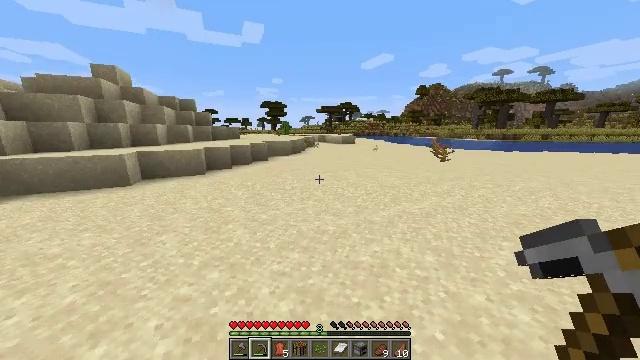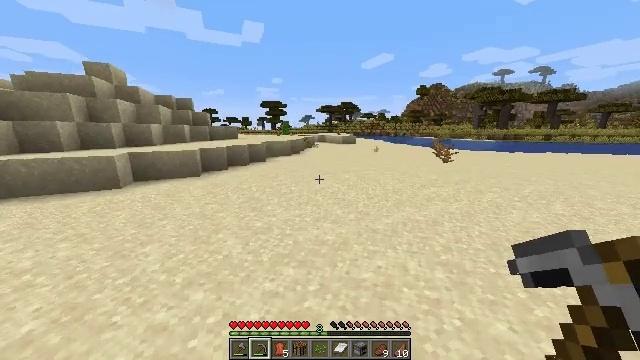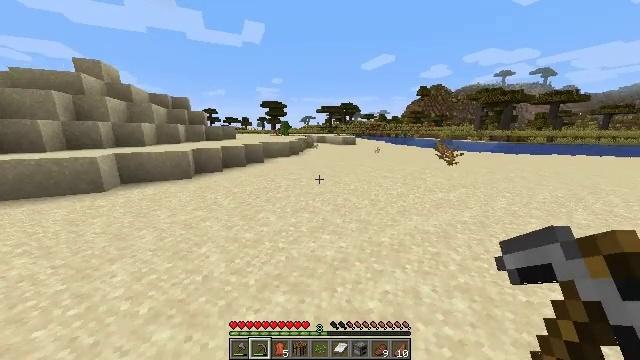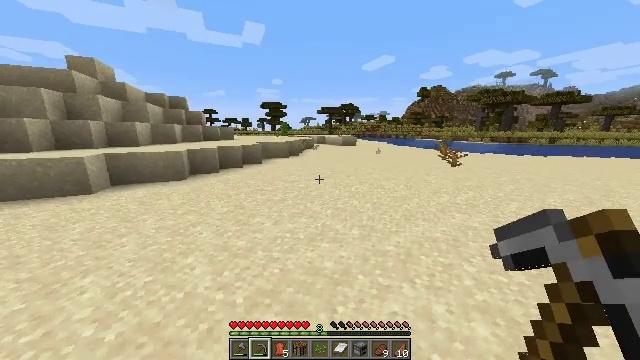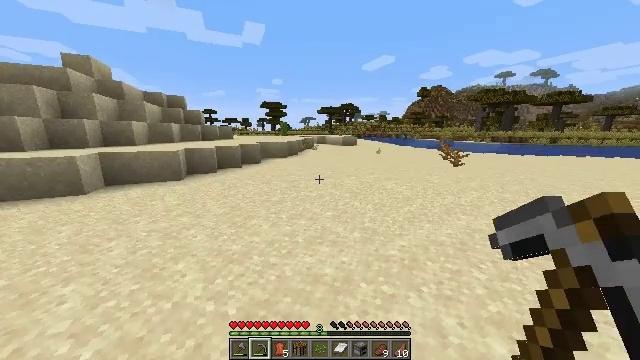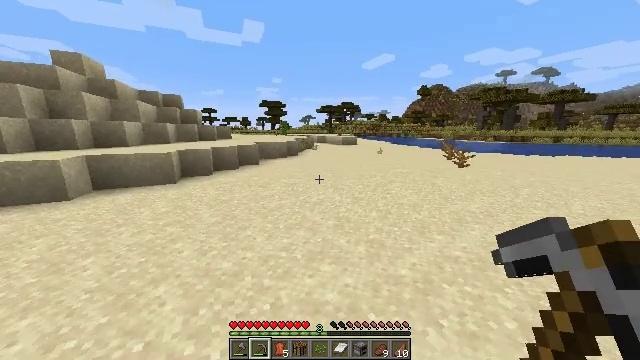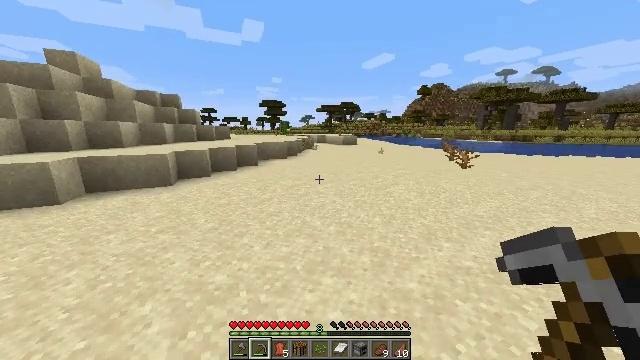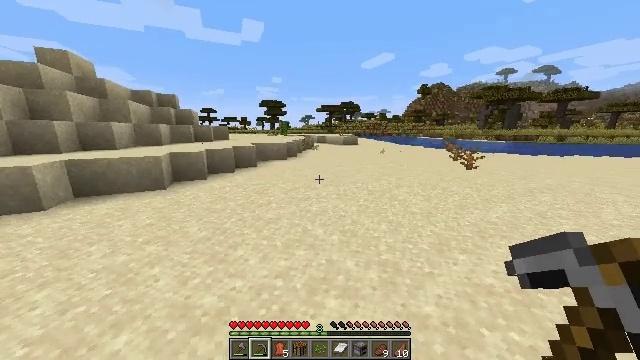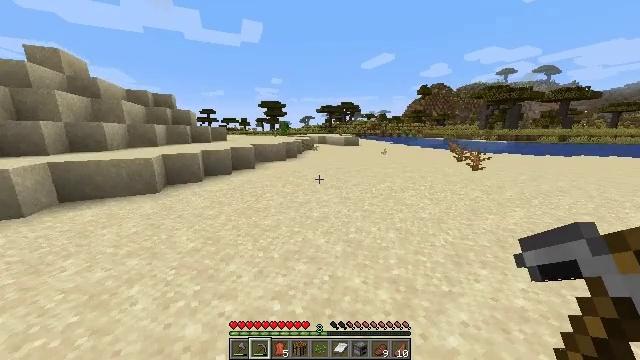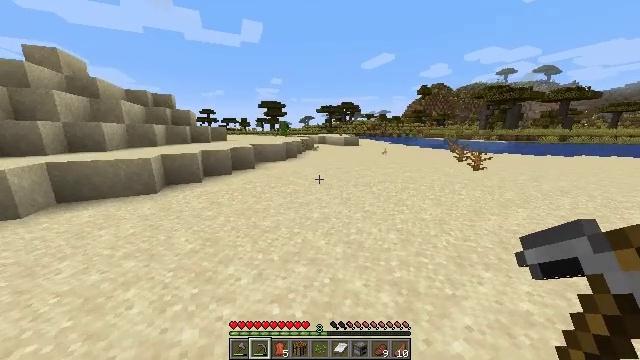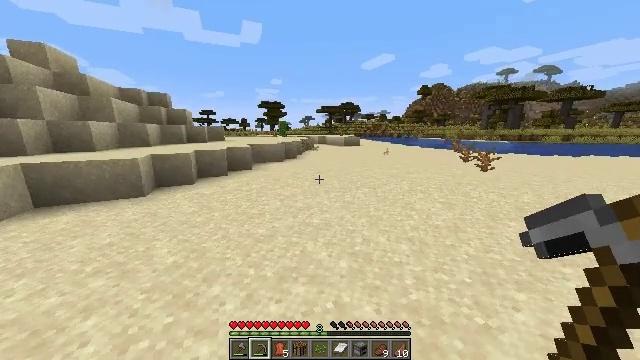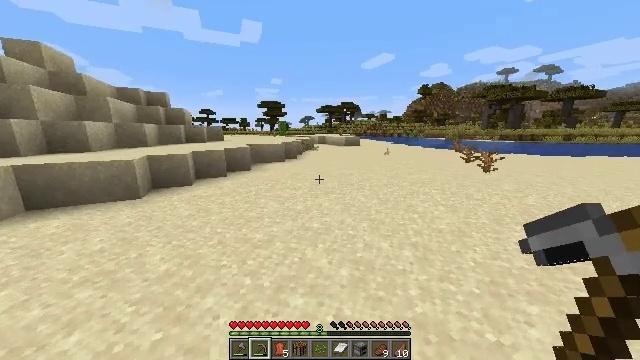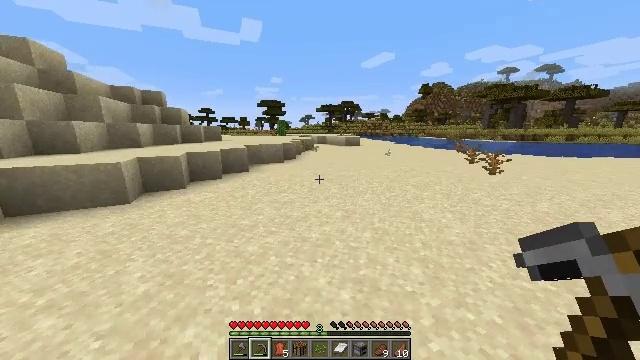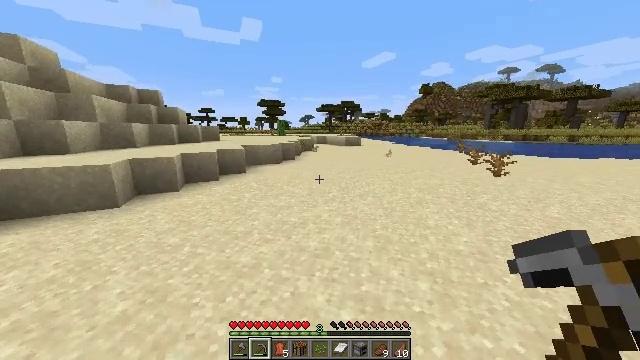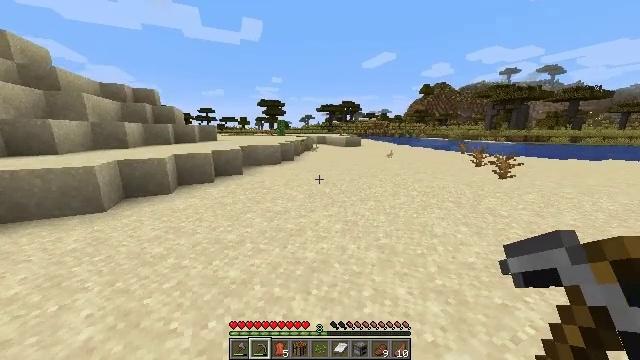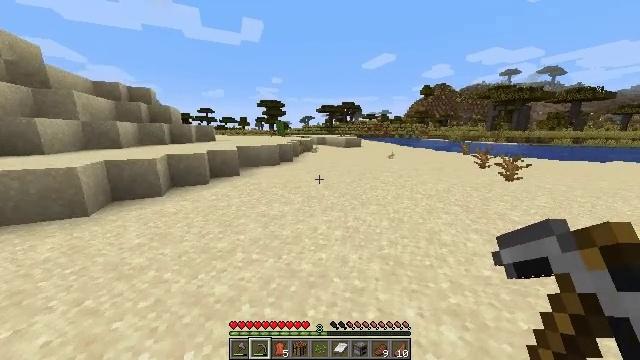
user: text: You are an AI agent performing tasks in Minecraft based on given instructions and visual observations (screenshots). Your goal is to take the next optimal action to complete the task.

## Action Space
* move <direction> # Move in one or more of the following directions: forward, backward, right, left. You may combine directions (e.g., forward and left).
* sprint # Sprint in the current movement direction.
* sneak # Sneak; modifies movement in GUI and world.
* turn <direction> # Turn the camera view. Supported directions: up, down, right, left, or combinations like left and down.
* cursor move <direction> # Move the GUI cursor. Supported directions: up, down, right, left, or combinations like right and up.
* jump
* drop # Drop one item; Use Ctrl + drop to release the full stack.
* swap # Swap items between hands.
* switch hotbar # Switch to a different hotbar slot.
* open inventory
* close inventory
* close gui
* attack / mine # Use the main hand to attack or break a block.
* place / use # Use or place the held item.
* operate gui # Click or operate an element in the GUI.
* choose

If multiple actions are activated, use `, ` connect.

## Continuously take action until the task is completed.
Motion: motion action
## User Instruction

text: Hunt animals.
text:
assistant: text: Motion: move forward, sprint
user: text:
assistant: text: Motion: move forward, sprint
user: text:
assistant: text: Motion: move forward, sprint
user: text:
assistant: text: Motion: move forward, sprint
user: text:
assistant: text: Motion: move forward, sprint
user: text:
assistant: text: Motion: move forward, sprint
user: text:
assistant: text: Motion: move forward, sprint
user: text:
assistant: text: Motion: move forward, sprint
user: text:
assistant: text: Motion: move forward, sprint
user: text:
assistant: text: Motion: move forward, sprint
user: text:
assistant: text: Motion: move forward, sprint
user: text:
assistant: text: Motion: move forward, sprint
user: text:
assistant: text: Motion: move forward, sprint
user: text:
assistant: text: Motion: move forward, sprint
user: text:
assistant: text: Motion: move forward, sprint
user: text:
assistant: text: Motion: move forward, sprint
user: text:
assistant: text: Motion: move forward, sprint
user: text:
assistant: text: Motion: move forward, sprint
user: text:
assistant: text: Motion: move forward, sprint
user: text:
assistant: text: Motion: move forward, sprint
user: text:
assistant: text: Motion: move forward, sprint
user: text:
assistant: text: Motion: move forward, sprint
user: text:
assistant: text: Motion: move forward, sprint
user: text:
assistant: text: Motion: move forward, sprint
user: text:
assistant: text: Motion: move forward, sprint
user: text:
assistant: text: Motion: move forward, sprint
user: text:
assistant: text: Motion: move forward, sprint
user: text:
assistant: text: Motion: move forward, sprint
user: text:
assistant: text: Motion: move forward, sprint
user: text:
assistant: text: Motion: move forward, sprint